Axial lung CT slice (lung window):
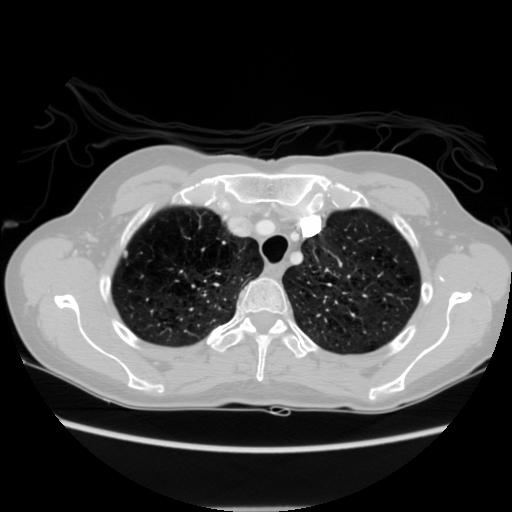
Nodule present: yes
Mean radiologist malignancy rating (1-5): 2